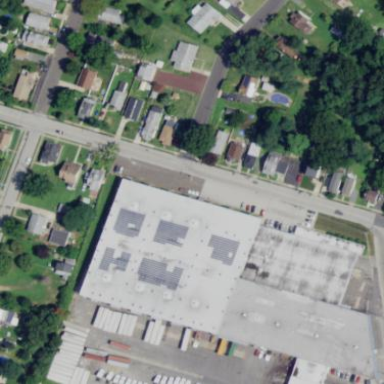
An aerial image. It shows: Industrial building.